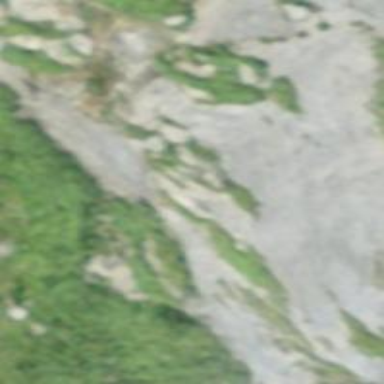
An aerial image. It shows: Natural cliff.